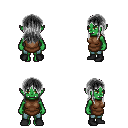
a pixel art fantasy rpg character, female body template, orc, green skin, brown tunic, teal pants, gray unkempt hairstyle, black shoes, four views (front, back, left, right), 2x2 character sprite sheet, small pixel art, hard edges, no anti-aliasing